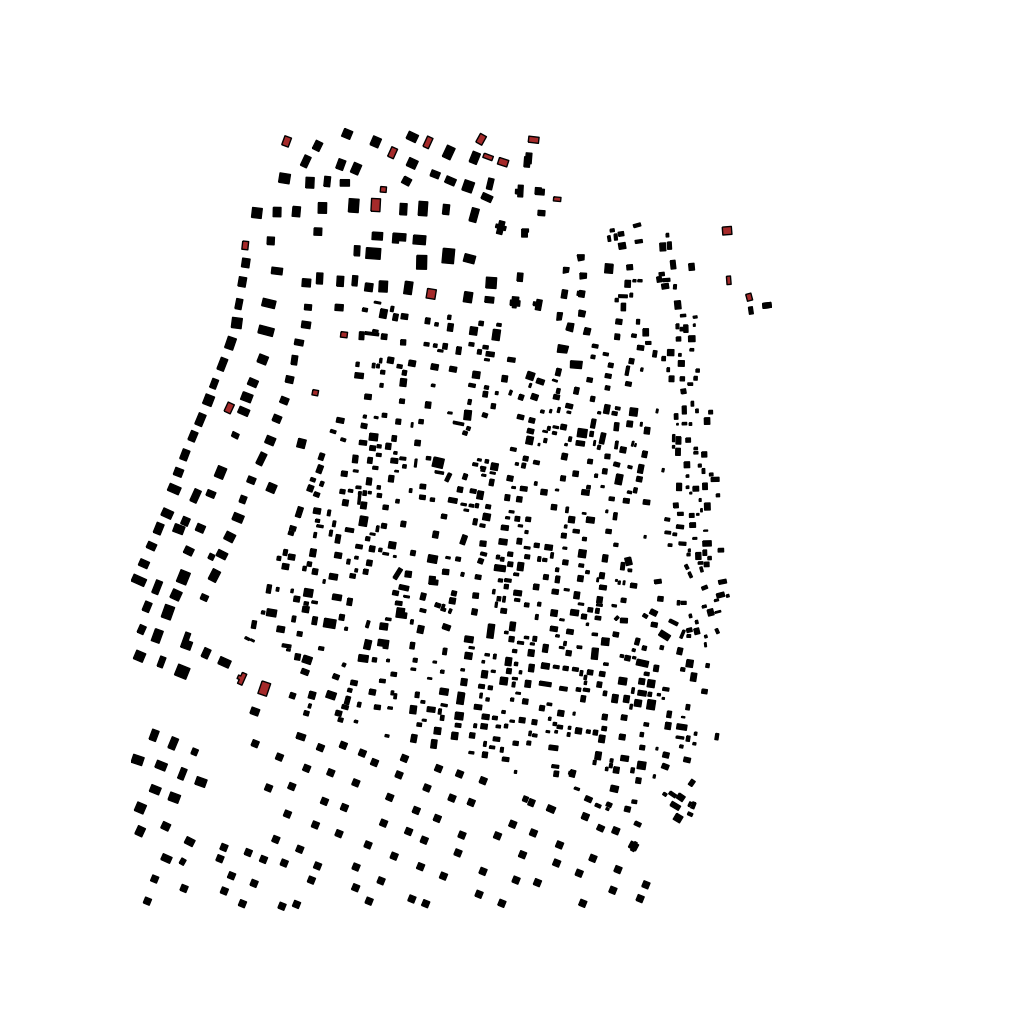
Tags: overhead vector_map, industrial, recreation, residential, individual_rise, density_3, Building, Facility, 1.0 km²